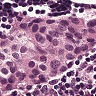
Metastatic tissue present: yes